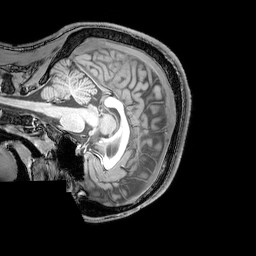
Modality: T1w
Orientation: sagittal
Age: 21
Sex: male
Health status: healthy
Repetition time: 0.081 s
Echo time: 0.037 s